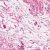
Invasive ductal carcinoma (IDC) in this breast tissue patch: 0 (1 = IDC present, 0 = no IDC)